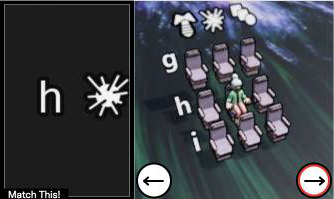
Task: seats
Answer: yes